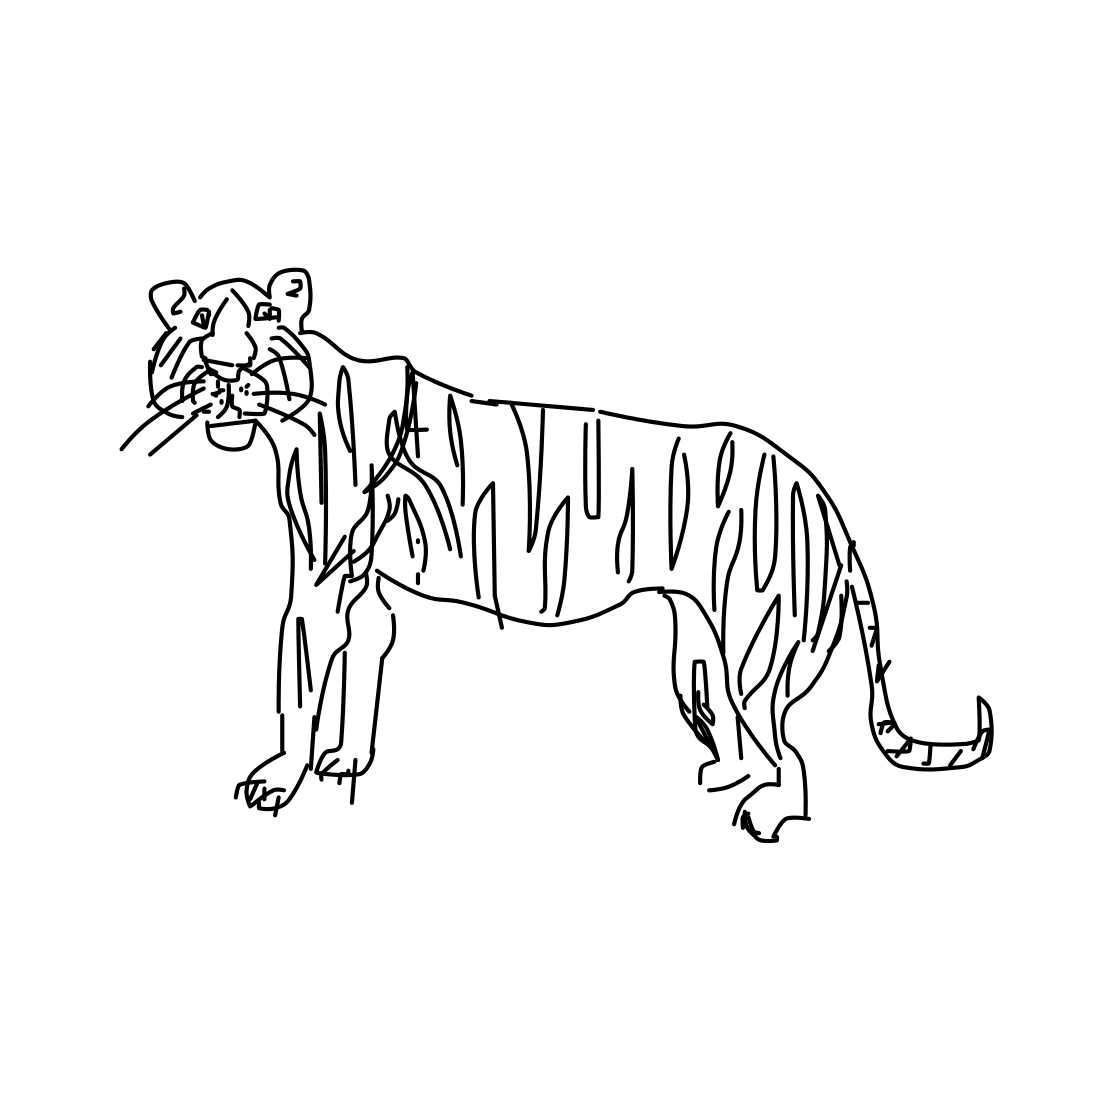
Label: tiger